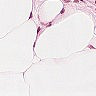
Metastatic tissue present: no